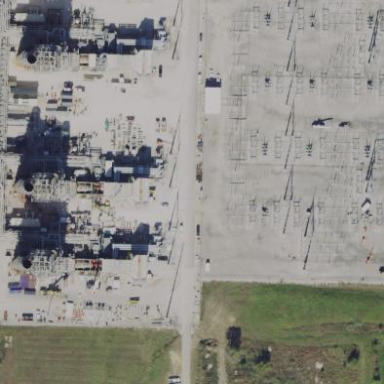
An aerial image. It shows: Power substation with transmission level designation. It is enclosed by fence.